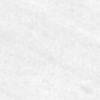
Label: no_change